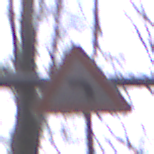
Verkehrszeichen: KurveLinks
Umgebung: Outdoor, Nature
Tageszeit: Midday
Wetter: Overcast
Licht: Natural
Jahreszeit: Autumn
Kontrast: LowContrast